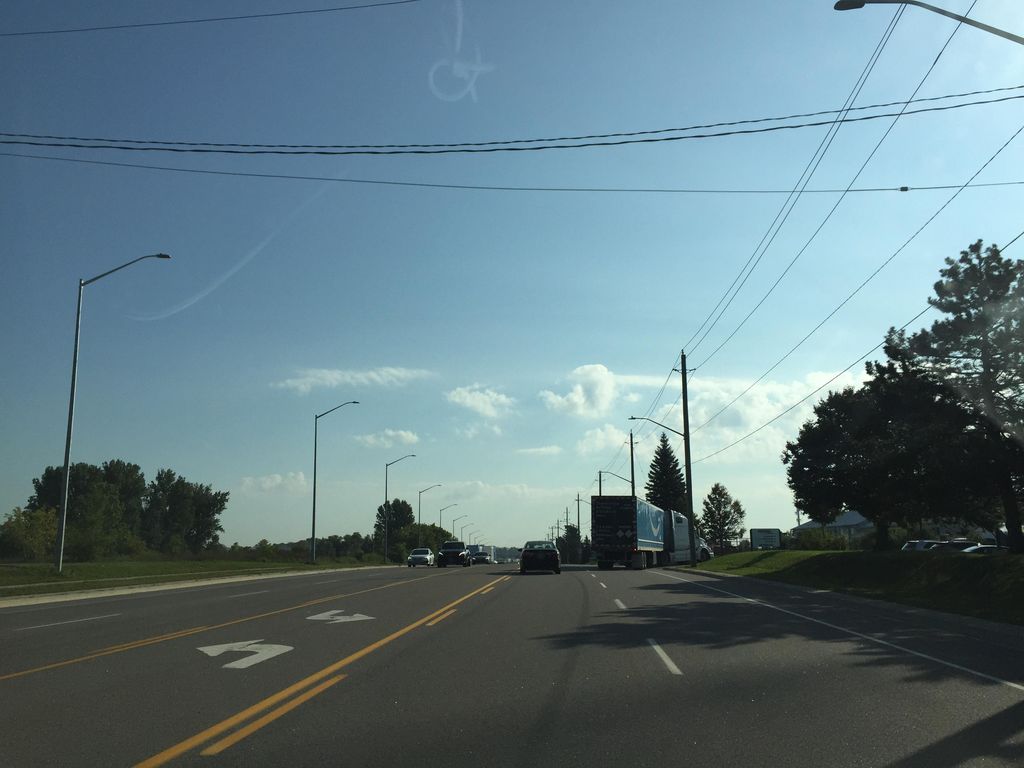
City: kitchener-waterloo